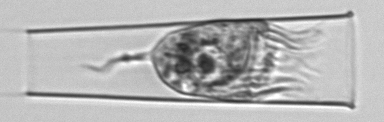
Label: Eutintinnus